Question: I've got a simple Bootstrap navbar menu, which works great, but I want to add a little visual indicator to the bottom of the menu div to show which menu item is currently active.
This seems like it should be easy, but particularly notice that the drop shadow needs to move with the indentation - how do we do something like this?
A picture is worth a thousand words, added one below.
Added Fiddle: <URL>
HTML
'''
<div class="navbar navbar-gradient navbar-static-top">
<div class="container">
<div class="collapse navbar-collapse navHeaderCollapse">
<ul class="nav nav-pills">
<li class="active">
<a href="#"><span class="glyphicon glyphicon-home" /></a>
</li>
<li>
<a href="#"><span class="glyphicon glyphicon-cog" /></a>
</li>
</ul>
</div>
</div>
</div>
'''
CSS
'''
@import url('http://getbootstrap.com/dist/css/bootstrap.css');
/* gradient for main navigation bar */
.navbar-gradient {
background: #ffffff; /* Old browsers */
background: -moz-linear-gradient(top, #ffffff 0%, #e5e5e5 100%); /* FF3.6+ */
background: -webkit-gradient(linear, left top, left bottom, color-stop(0%,#ffffff), color-stop(100%,#e5e5e5)); /* Chrome,Safari4+ */
background: -webkit-linear-gradient(top, #ffffff 0%,#e5e5e5 100%); /* Chrome10+,Safari5.1+ */
background: -o-linear-gradient(top, #ffffff 0%,#e5e5e5 100%); /* Opera 11.10+ */
background: -ms-linear-gradient(top, #ffffff 0%,#e5e5e5 100%); /* IE10+ */
background: linear-gradient(to bottom, #ffffff 0%,#e5e5e5 100%); /* W3C */
filter: progid:DXImageTransform.Microsoft.gradient( startColorstr='#ffffff', endColorstr='#e5e5e5',GradientType=0 ); /* IE6-9 */
/* drop shadow */
box-shadow: 3px 3px 3px #888888;
}
'''

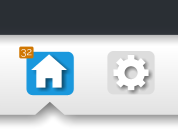
Answer: Here is a solution with a '.png' image :
<URL>
I added this to you css:
'''
li.active{position:relative;}
li.active::after{
content:"";
background: transparent url("http://i41.tinypic.com/29ofuoh.png") no-repeat center center;
background-size: 15px 17px;
height:17px;
width:100%;
position:absolute;
top:43px;
left:0;
}
'''